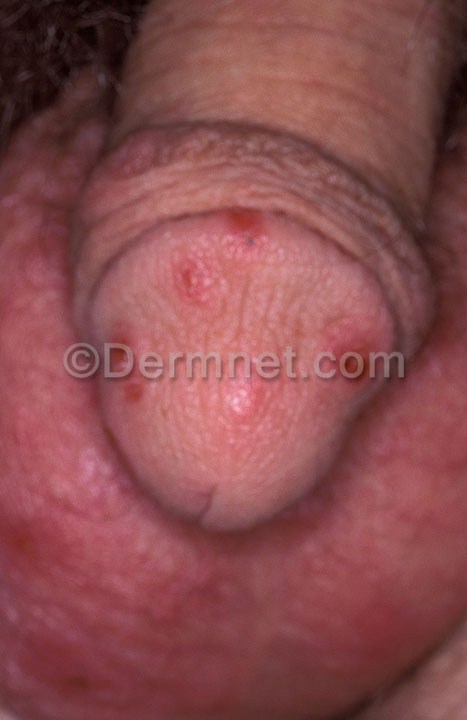
Disease: Scabies Lyme Disease and other Infestations and Bites